Question: I'm trying to determine whether to show the 'Spanish' or 'English' button on my web application.
'''
<% if I18n.locale == 'es' %>
<a href="<%= set_english_path %>" class="thin">English</a>
<% else %>
<a href="<%= set_spanish_path %>" class="thin">Spanish</a>
<% end %>
'''
The 'if' condition fails and the Spanish button is always displayed.
RubyMine show this upon inspection (during debugging):

So why is the comparison failing?
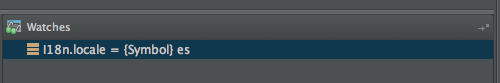
Answer: You should use symbol instead of string when searching/comparing/setting locale. Try:
'''
<% if I18n.locale == :es %>
'''
Documentation for I18n is there <URL>